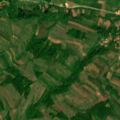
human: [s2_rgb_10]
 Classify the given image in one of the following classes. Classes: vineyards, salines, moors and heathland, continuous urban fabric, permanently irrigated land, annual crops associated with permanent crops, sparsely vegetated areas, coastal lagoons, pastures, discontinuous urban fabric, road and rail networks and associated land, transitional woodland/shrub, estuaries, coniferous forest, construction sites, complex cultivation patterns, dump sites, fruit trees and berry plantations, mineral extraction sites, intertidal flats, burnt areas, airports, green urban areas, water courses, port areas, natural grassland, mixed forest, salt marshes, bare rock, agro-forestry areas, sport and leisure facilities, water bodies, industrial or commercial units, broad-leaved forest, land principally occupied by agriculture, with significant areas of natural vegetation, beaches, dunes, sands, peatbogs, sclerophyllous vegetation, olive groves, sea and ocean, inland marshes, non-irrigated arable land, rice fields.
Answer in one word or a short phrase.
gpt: complex cultivation patterns, land principally occupied by agriculture, with significant areas of natural vegetation, broad-leaved forest, transitional woodland/shrub